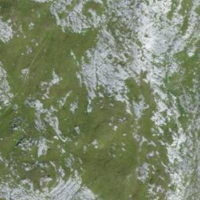
EUNIS habitat code: 50
Species observed at this site:
Bistorta vivipara
Gentianella campestris